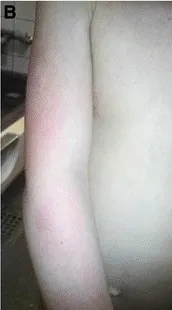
Clinical findings. Arm after a right-sided severe headache attack in Patient 1.
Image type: medical_photograph (skin_photograph)